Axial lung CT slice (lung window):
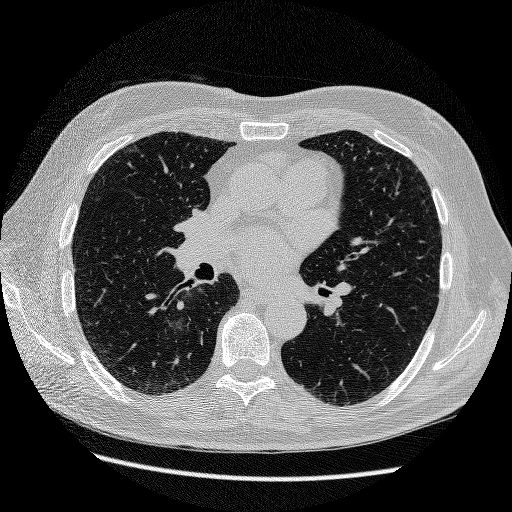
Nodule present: no